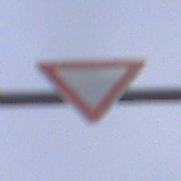
Verkehrszeichen: VorfahrtGewaehren
Umgebung: Outdoor, Nature
Tageszeit: SunriseSunset
Wetter: PartlyCloudy
Licht: Natural
Jahreszeit: Autumn
Kontrast: LowContrast